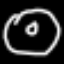
Label: donut